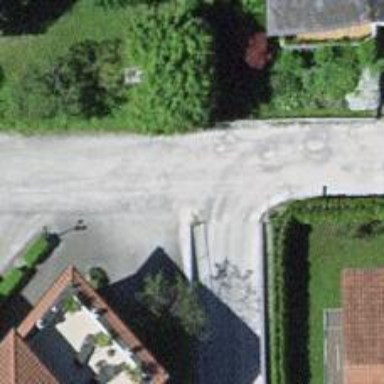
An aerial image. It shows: Residential road surfaced with fine gravel.